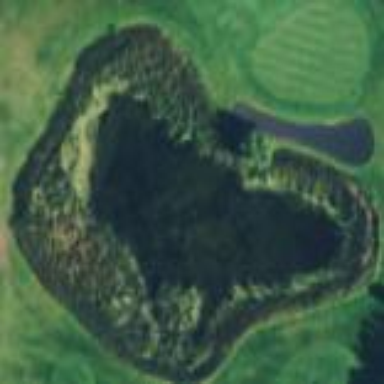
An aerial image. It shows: Water hazard in golf course. The hazard is natural water feature.